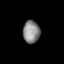
Tissue: lung
Cell type: T cells
Senescence score: 0.1518
Nuclear area (px): 373
Mean DAPI intensity: 136.598